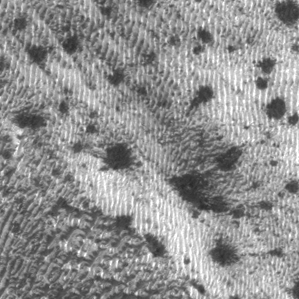
Label: frost